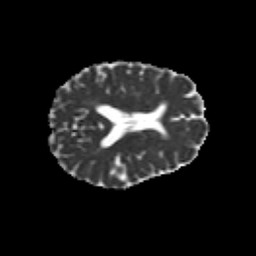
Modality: MD
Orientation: axial
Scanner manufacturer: siemens
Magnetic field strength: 3 T
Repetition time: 6.8 s
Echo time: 0.093 s